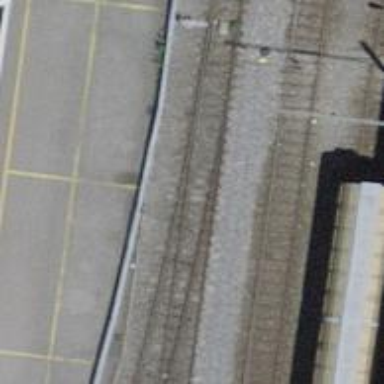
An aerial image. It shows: Railway switch.